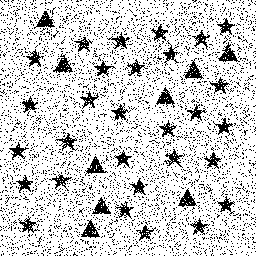
Squares: 0
Triangles: 9
Stars: 29
Total shapes: 38